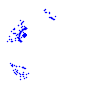
Particle: proton